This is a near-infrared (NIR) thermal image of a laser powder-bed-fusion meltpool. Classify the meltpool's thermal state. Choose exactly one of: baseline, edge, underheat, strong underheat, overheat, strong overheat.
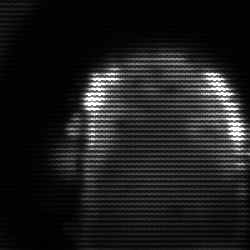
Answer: baseline